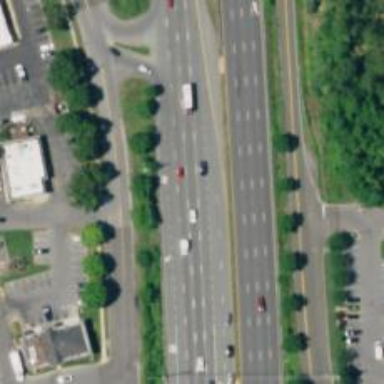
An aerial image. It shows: Trunk highway with expressway features.